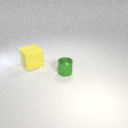
small green metal cylinder to the right of large yellow rubber cube